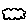
Label: cloud